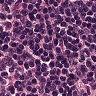
Metastatic tissue present: yes